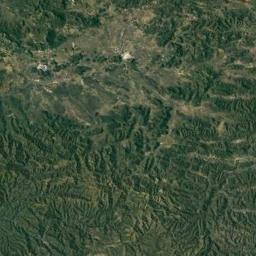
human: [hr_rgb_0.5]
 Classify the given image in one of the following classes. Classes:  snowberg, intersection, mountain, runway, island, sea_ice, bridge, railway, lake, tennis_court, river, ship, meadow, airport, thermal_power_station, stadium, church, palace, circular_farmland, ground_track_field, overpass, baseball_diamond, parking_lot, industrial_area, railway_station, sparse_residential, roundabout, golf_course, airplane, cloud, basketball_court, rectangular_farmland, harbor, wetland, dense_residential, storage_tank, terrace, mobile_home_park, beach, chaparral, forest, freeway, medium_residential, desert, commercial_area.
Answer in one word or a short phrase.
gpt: mountain